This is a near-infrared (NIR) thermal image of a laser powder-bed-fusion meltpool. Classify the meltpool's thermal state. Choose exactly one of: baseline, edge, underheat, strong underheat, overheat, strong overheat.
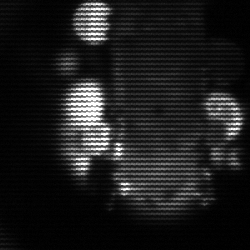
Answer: strong underheat